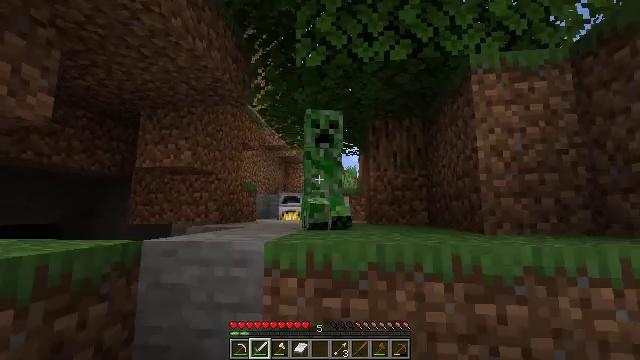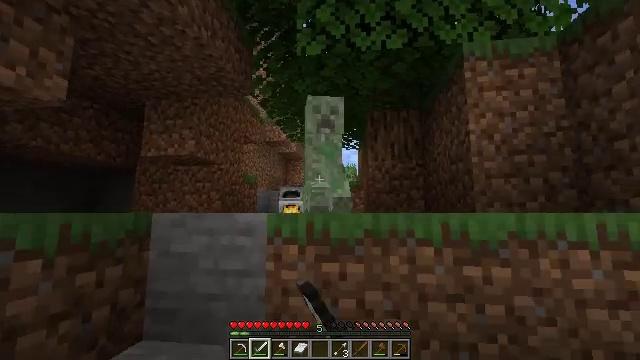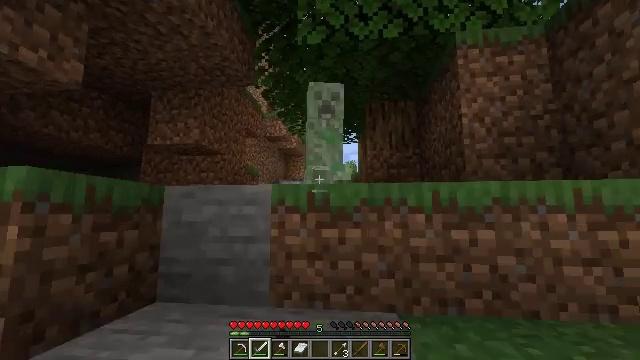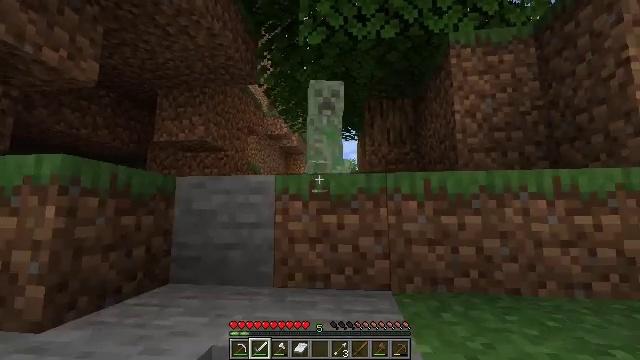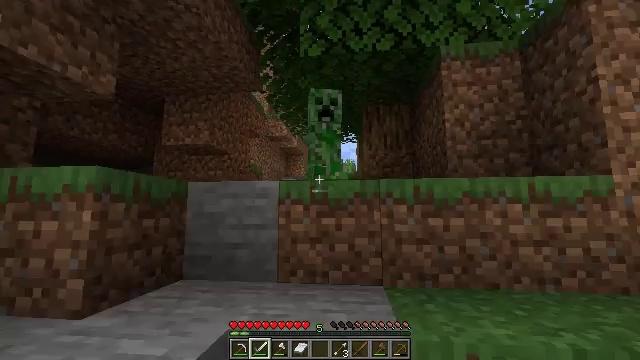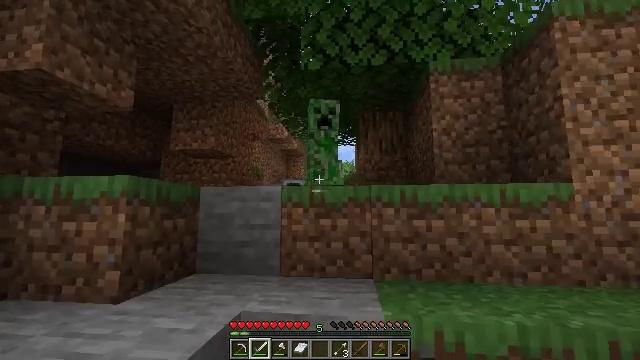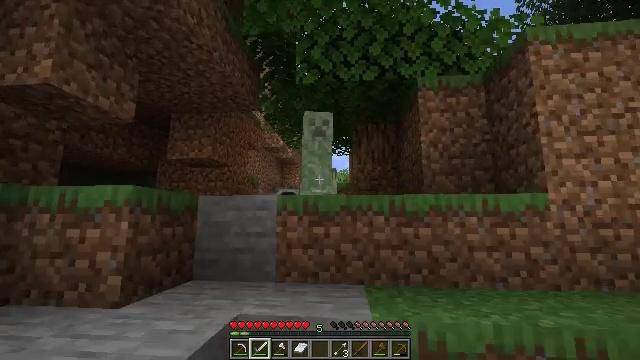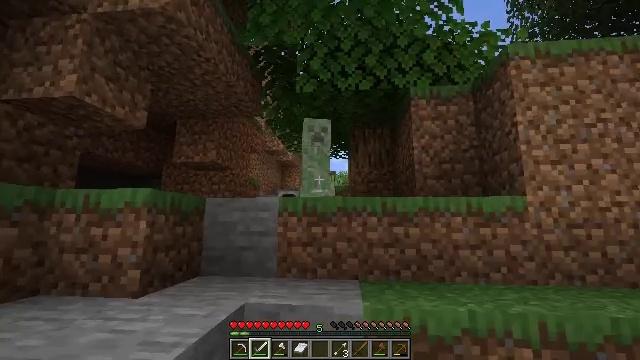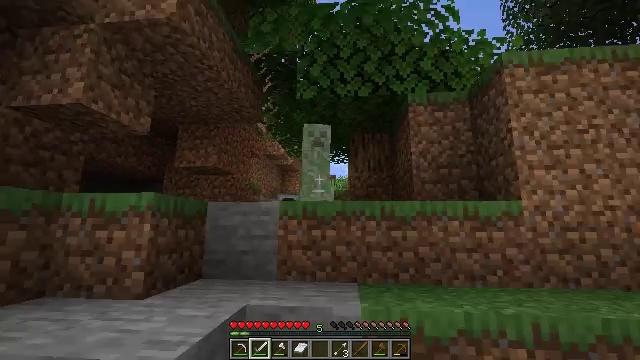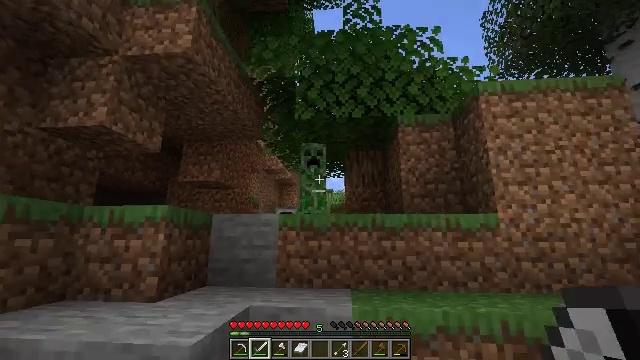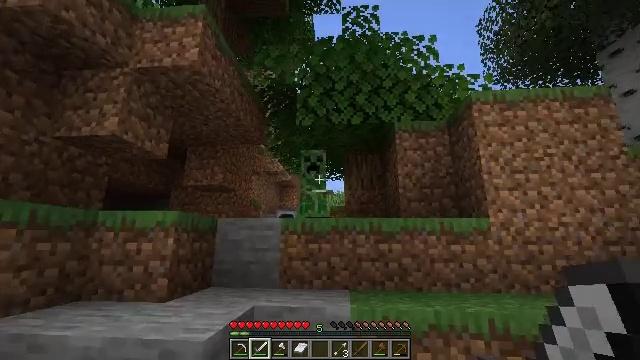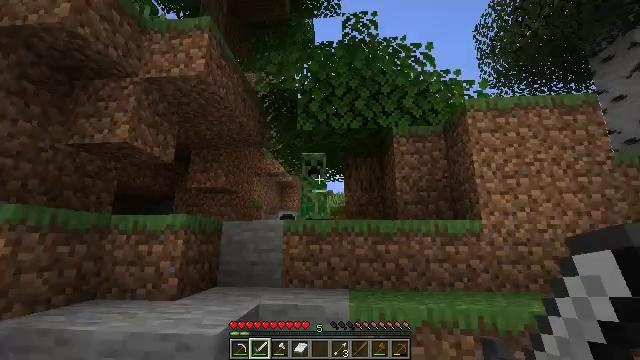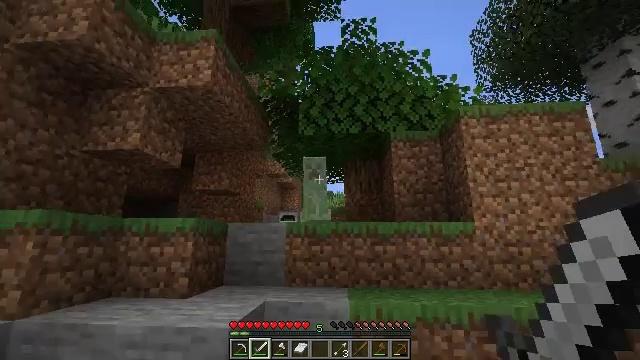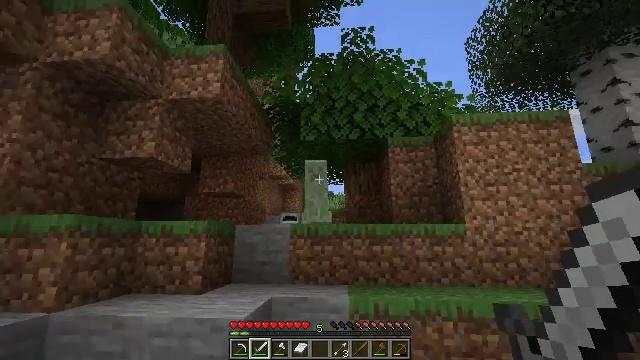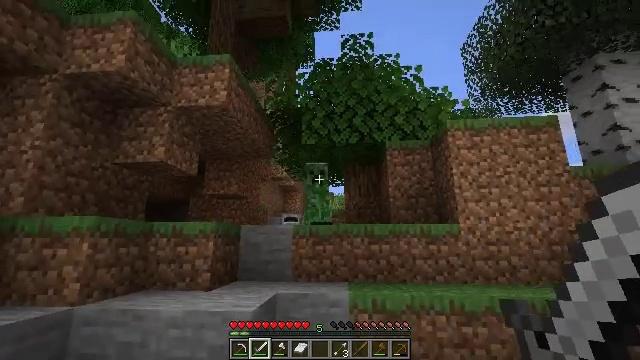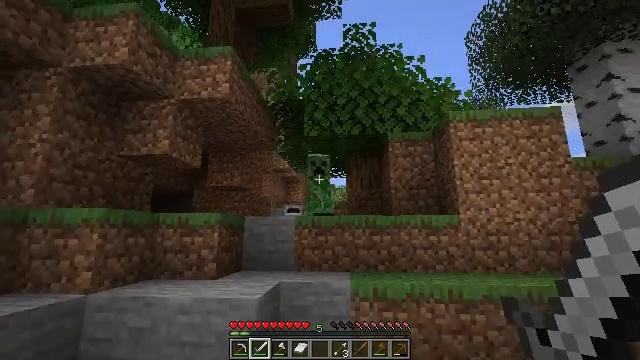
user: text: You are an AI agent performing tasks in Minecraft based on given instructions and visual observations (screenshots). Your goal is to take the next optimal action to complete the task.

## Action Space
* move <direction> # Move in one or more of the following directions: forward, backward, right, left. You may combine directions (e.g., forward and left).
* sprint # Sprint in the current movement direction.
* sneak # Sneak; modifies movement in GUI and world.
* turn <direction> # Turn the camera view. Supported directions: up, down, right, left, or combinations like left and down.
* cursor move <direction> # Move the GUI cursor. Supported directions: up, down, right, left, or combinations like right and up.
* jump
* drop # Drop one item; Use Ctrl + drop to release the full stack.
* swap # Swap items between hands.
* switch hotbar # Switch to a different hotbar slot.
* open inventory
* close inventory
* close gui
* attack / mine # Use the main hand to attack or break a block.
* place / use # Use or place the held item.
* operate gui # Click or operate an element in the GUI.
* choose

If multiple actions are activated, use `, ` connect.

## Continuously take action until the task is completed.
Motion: motion action
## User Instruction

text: Open the furnace for crafting charcoal.
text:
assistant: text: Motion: move back, attack / mine
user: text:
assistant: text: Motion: move back, attack / mine
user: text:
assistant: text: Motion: move back, attack / mine
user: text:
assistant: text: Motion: move back, attack / mine
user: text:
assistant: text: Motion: move back
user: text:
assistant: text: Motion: move back, turn right and up
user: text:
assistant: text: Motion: move back
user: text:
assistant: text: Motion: move back
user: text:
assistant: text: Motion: move back, turn up
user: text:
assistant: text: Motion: move back
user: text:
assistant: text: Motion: move back
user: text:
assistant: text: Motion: move back
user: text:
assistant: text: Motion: move back
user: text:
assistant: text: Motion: move back
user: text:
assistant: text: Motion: move back, turn down
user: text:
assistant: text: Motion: move back, turn down
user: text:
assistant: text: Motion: move back, turn down
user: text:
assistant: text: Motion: move back
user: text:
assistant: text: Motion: move back
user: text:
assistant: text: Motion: move back
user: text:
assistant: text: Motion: move back
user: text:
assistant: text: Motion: move back, turn up
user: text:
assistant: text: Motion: move back, turn up
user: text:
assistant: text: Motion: move back
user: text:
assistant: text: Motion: move back
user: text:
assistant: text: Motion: move back
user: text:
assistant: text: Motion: no_op
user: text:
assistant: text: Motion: no_op
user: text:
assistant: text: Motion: no_op
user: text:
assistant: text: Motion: turn down